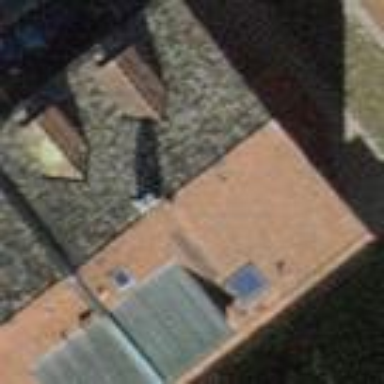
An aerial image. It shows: Building with tile roof.